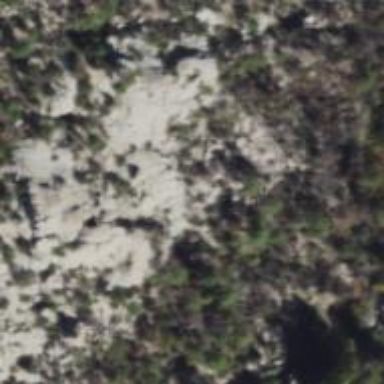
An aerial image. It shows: Landscape dominated by bare rock.